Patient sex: M
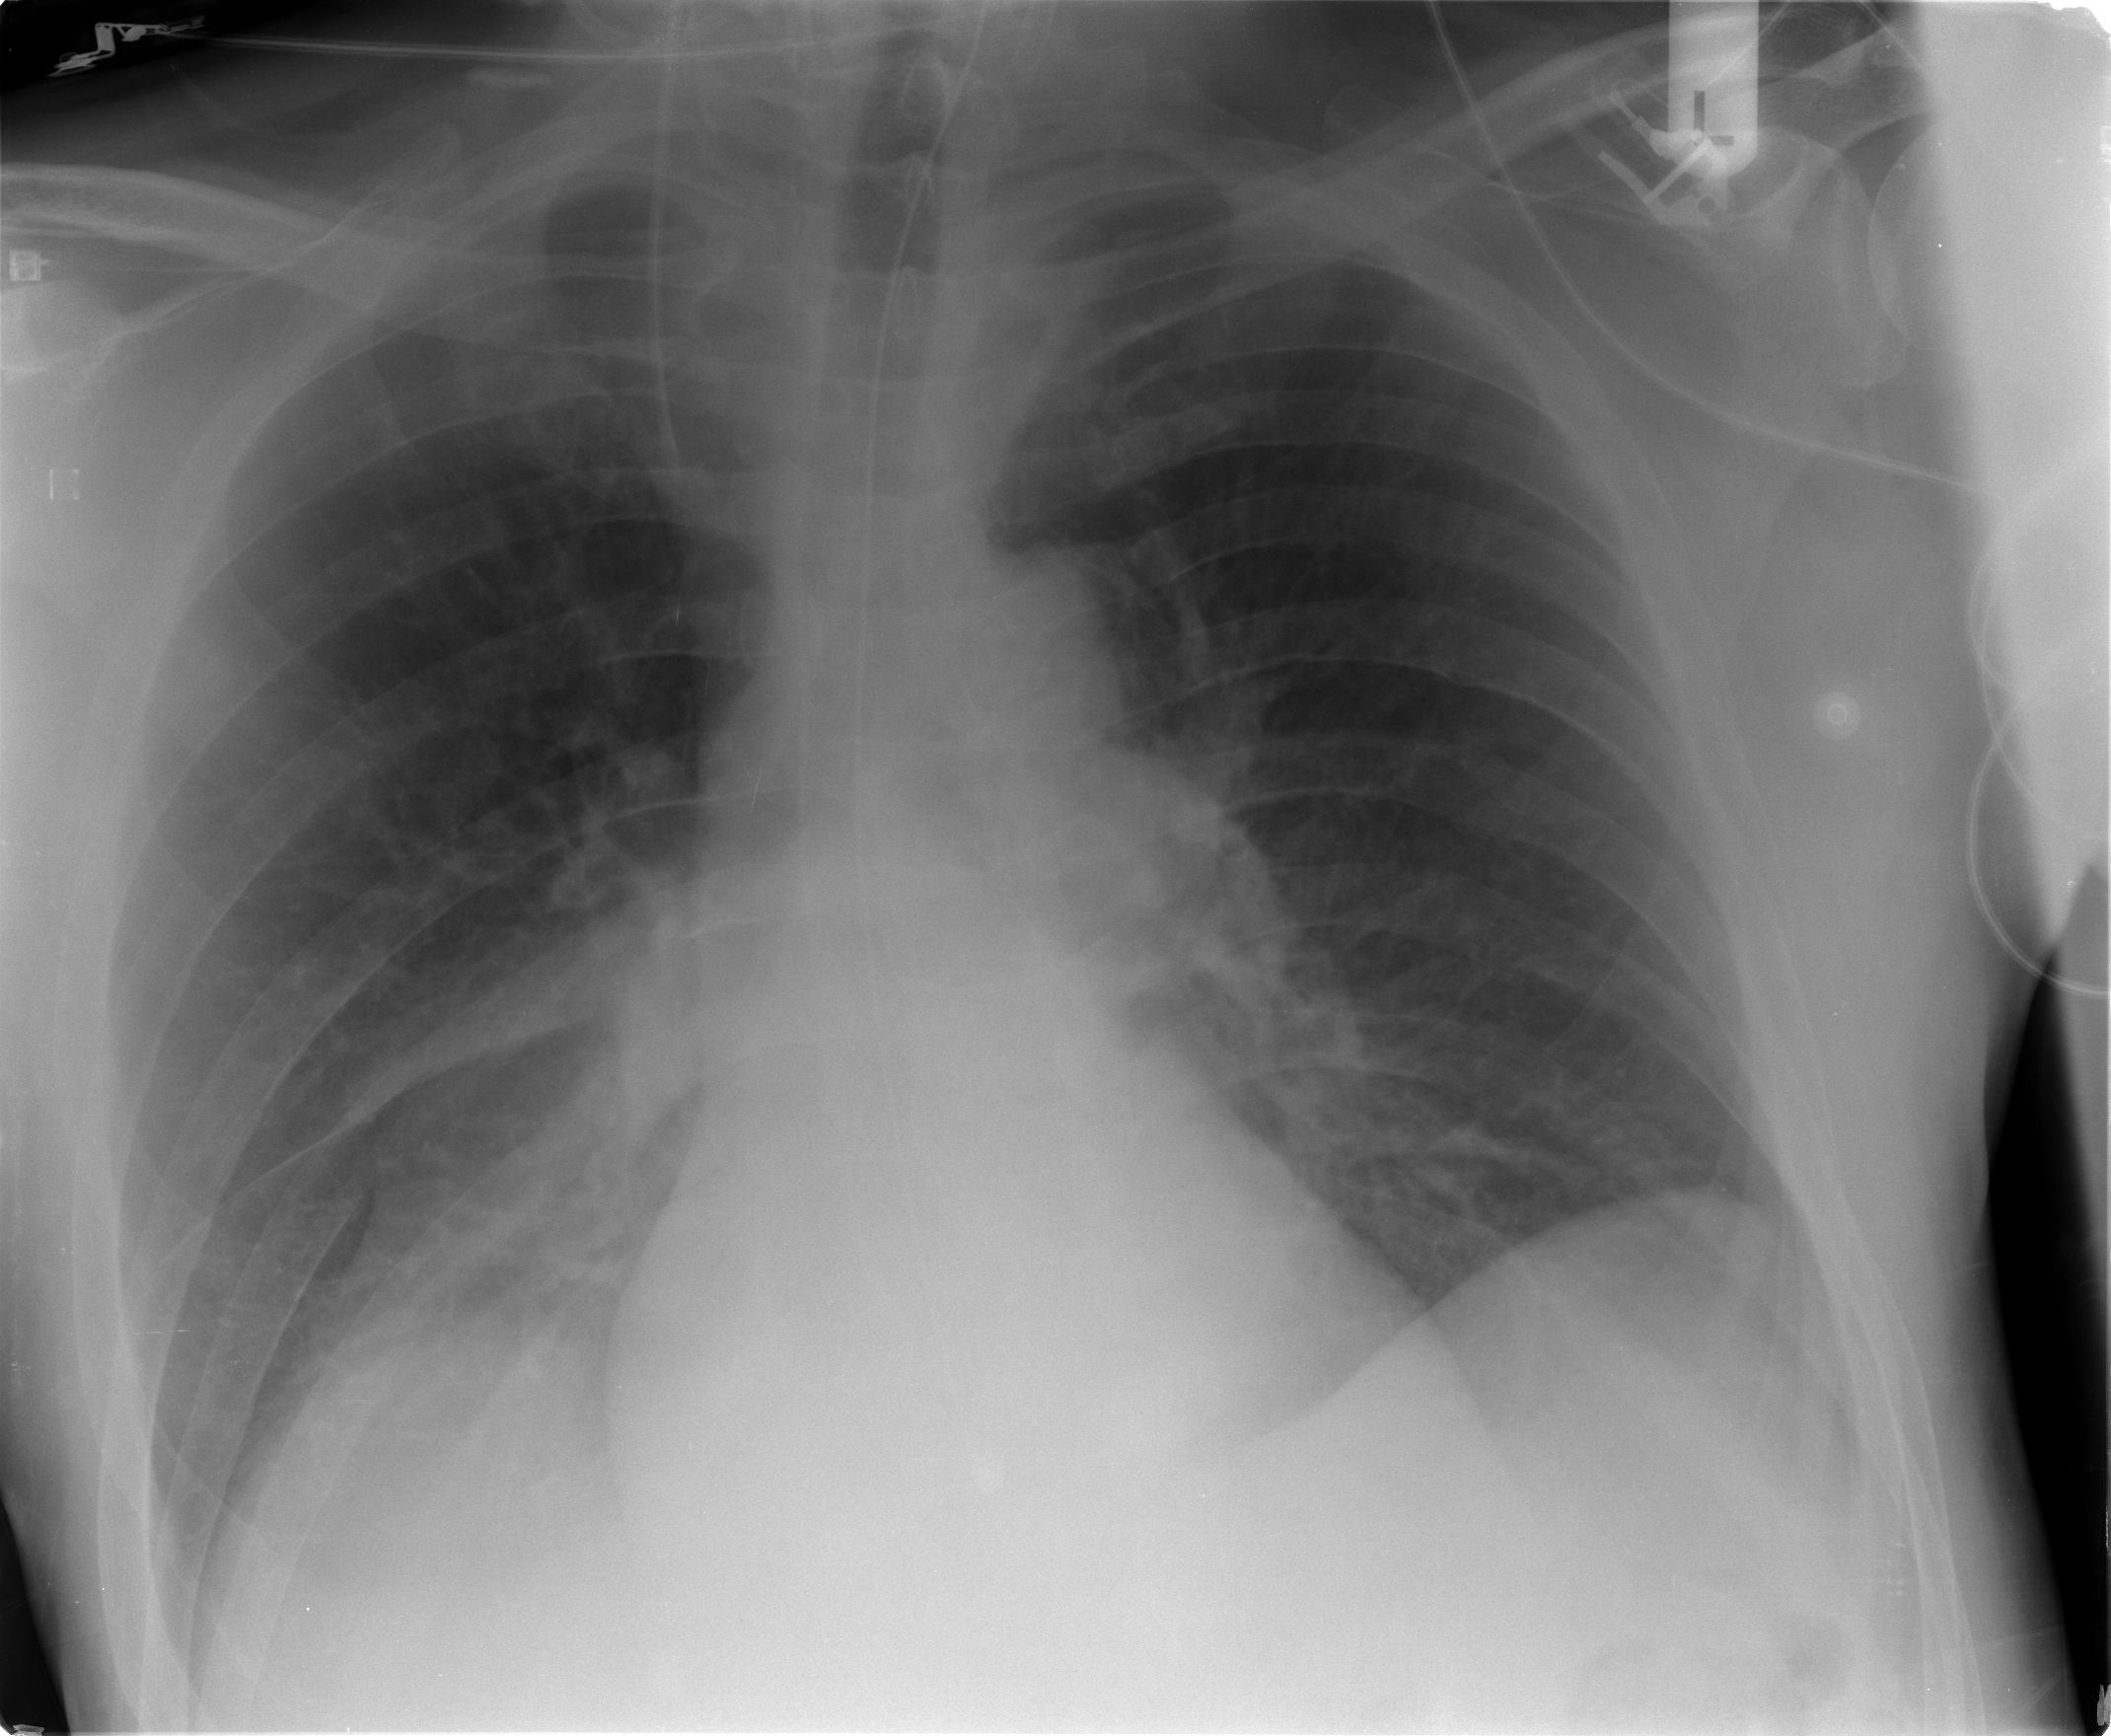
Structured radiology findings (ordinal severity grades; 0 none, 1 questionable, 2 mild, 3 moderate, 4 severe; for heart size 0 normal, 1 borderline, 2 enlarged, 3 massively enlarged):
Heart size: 0
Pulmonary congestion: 1
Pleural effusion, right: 1
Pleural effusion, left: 0
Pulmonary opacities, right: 2
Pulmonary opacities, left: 0
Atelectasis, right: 2
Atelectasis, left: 0